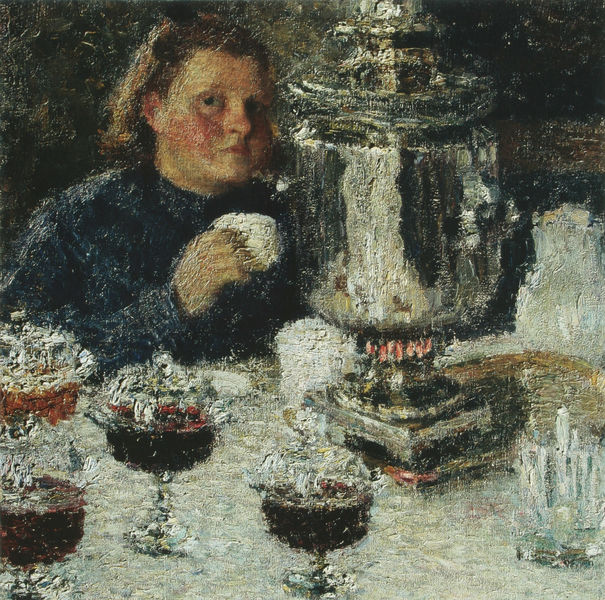
Titel: Am Samovar
Künstler: Igor' Grabar'
Standort: Moskau
Institution: Tretjakov Galerie
Schlagwörter: blau, dunkel, feuer, hand, mann, schatten, weiß, impressionismus, mädchen, ocker, frau, getränk, glas, haar, hell, kleid, licht, nase, orange, schwarz, tisch, blick, rot, gläser, trinken, wand, augen, gesicht, silber, sockel, ärmel, porträt, tischdecke, tischtuch, spiegelung, pastos, kelch, kind, genre, früchte, kanne, magd, wangen, backen, russland, abstrakt, essen, löffel, tafel, wein, duktus, detail, monet, glanz, dunkelrot, manet, glänzend, kerzen, metall, tasse, tee, allein, junge, warten, becher, kirschen, spiel, deckel, flamme, flammen, geschirr, mahlzeit, gedeck, braunb, frühstück, terrine, pokal, samowar, kunsthandwerk, tafelaufsatz, kelche, marmelade, pokale, rote backen, bonbons, zuckerdose, samovar, essend, deckelpokale, deckepokale, glas rotwein, marmeladengläser, stöfchen, taffel